Question: I created a web service in JDeveloper, which accesses a keystore file place in the root of the project, and apears in the resources folder. When the code is ran as an application, the code works, and i get the needed results. When I try to execute the newly created web service, it seems it cannot find the "keystore" file. Can anyone point me to what I need to change?
I added the screenshot below:

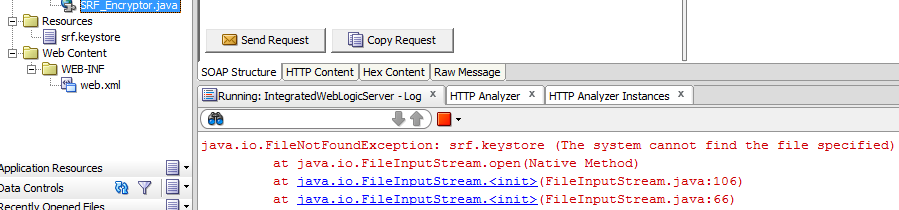
Answer: The keystore is not at a place where it can be found by your server, because the current directory is not the same when you launch with your IDE (root of the project), and when you deploy on the server (depends on the server). Either use the absolute path, or put it in the execution directory of your server.